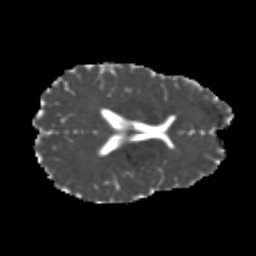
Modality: MD
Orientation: axial
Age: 26
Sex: male
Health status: healthy
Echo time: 0.074 s